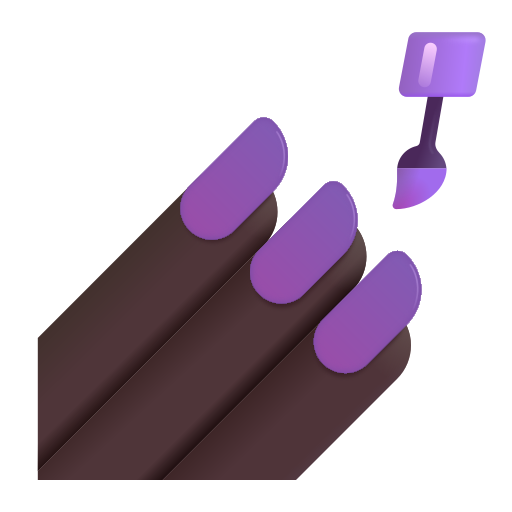
nail polish color dark